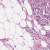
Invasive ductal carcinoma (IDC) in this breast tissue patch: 1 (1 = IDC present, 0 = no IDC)